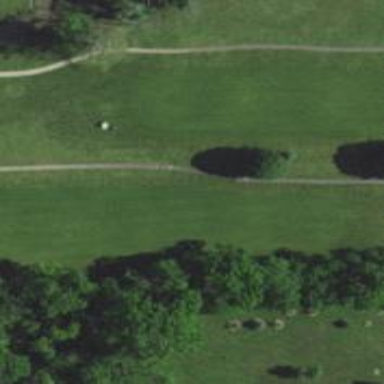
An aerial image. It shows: Path used for both walking and golf.